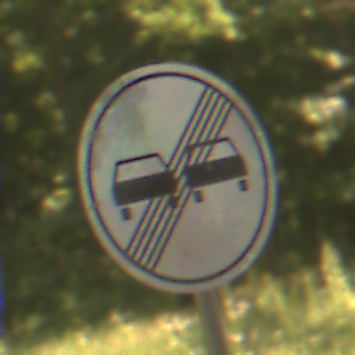
Verkehrszeichen: EndeUeberholverbot
Umgebung: Outdoor, Nature
Tageszeit: Midday
Wetter: PartlyCloudy
Licht: Natural
Jahreszeit: NotSpecified
Kontrast: LowContrast